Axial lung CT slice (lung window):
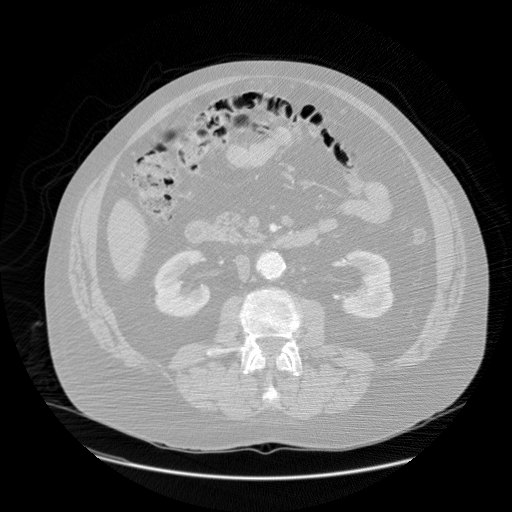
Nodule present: no